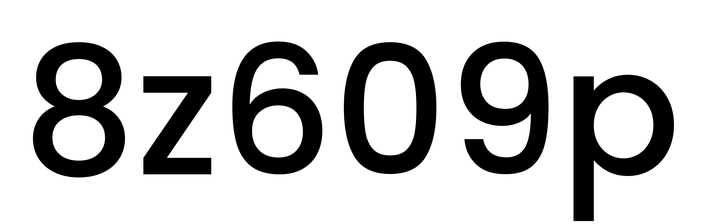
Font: Poppins-Medium